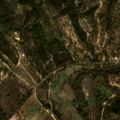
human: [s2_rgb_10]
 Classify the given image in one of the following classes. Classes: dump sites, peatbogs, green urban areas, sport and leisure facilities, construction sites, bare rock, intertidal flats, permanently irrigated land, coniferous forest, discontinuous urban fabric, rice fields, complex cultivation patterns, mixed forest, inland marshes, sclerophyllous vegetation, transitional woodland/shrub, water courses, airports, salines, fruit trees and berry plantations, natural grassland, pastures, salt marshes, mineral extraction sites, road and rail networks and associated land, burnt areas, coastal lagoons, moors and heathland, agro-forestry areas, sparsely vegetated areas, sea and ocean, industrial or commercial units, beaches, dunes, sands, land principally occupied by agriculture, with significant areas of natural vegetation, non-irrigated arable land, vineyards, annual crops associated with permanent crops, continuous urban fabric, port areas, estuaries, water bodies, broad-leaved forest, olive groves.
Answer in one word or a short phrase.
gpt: olive groves, land principally occupied by agriculture, with significant areas of natural vegetation, agro-forestry areas, broad-leaved forest